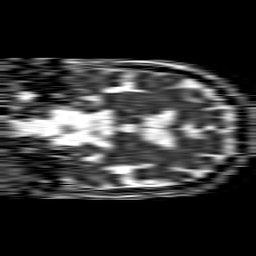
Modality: ADC
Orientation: coronal
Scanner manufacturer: philips
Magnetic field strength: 1.5 T
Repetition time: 4.6 s
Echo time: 0.09059 s